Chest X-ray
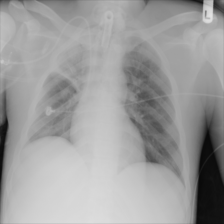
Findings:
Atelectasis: negative
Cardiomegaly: negative
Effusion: negative
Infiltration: negative
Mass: negative
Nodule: negative
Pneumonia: negative
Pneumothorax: negative
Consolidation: negative
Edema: negative
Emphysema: negative
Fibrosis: negative
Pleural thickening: negative
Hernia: negative